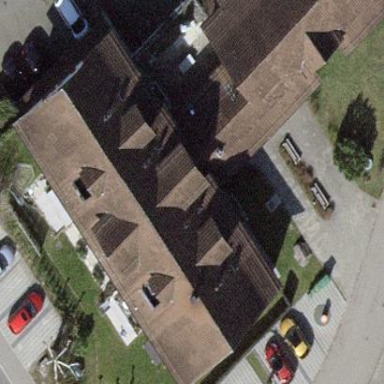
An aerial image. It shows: Fire station building.